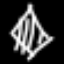
Label: diamond